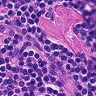
Metastatic tissue present: no